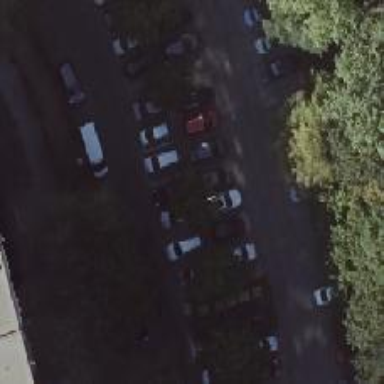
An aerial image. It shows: Parking space is available.